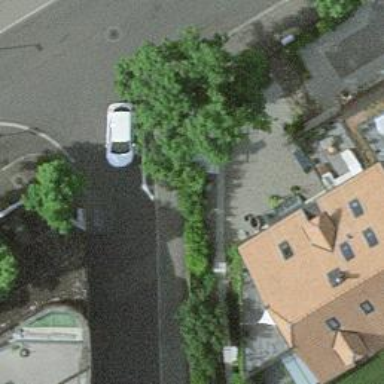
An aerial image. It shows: Kerb barrier.